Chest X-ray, PA view. Patient: 35 years old, sex F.
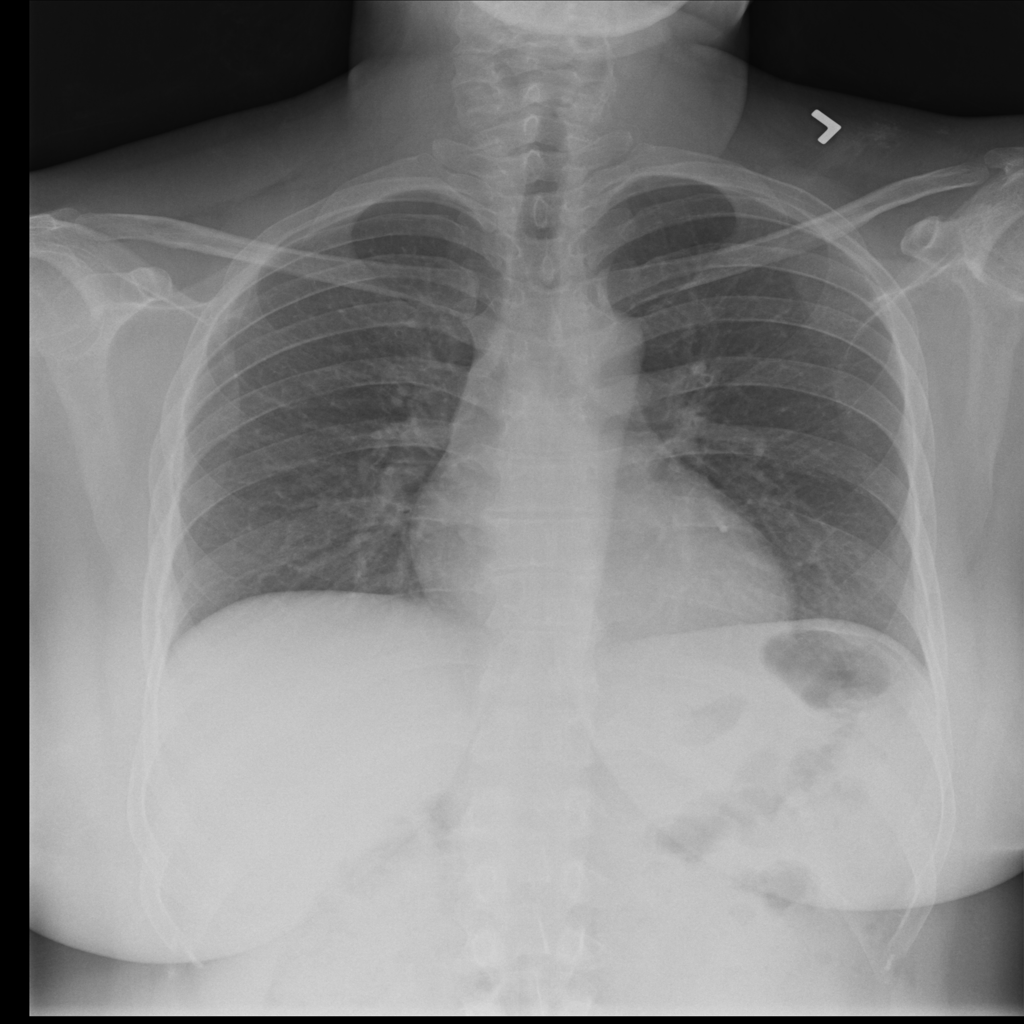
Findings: No Finding